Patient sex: F
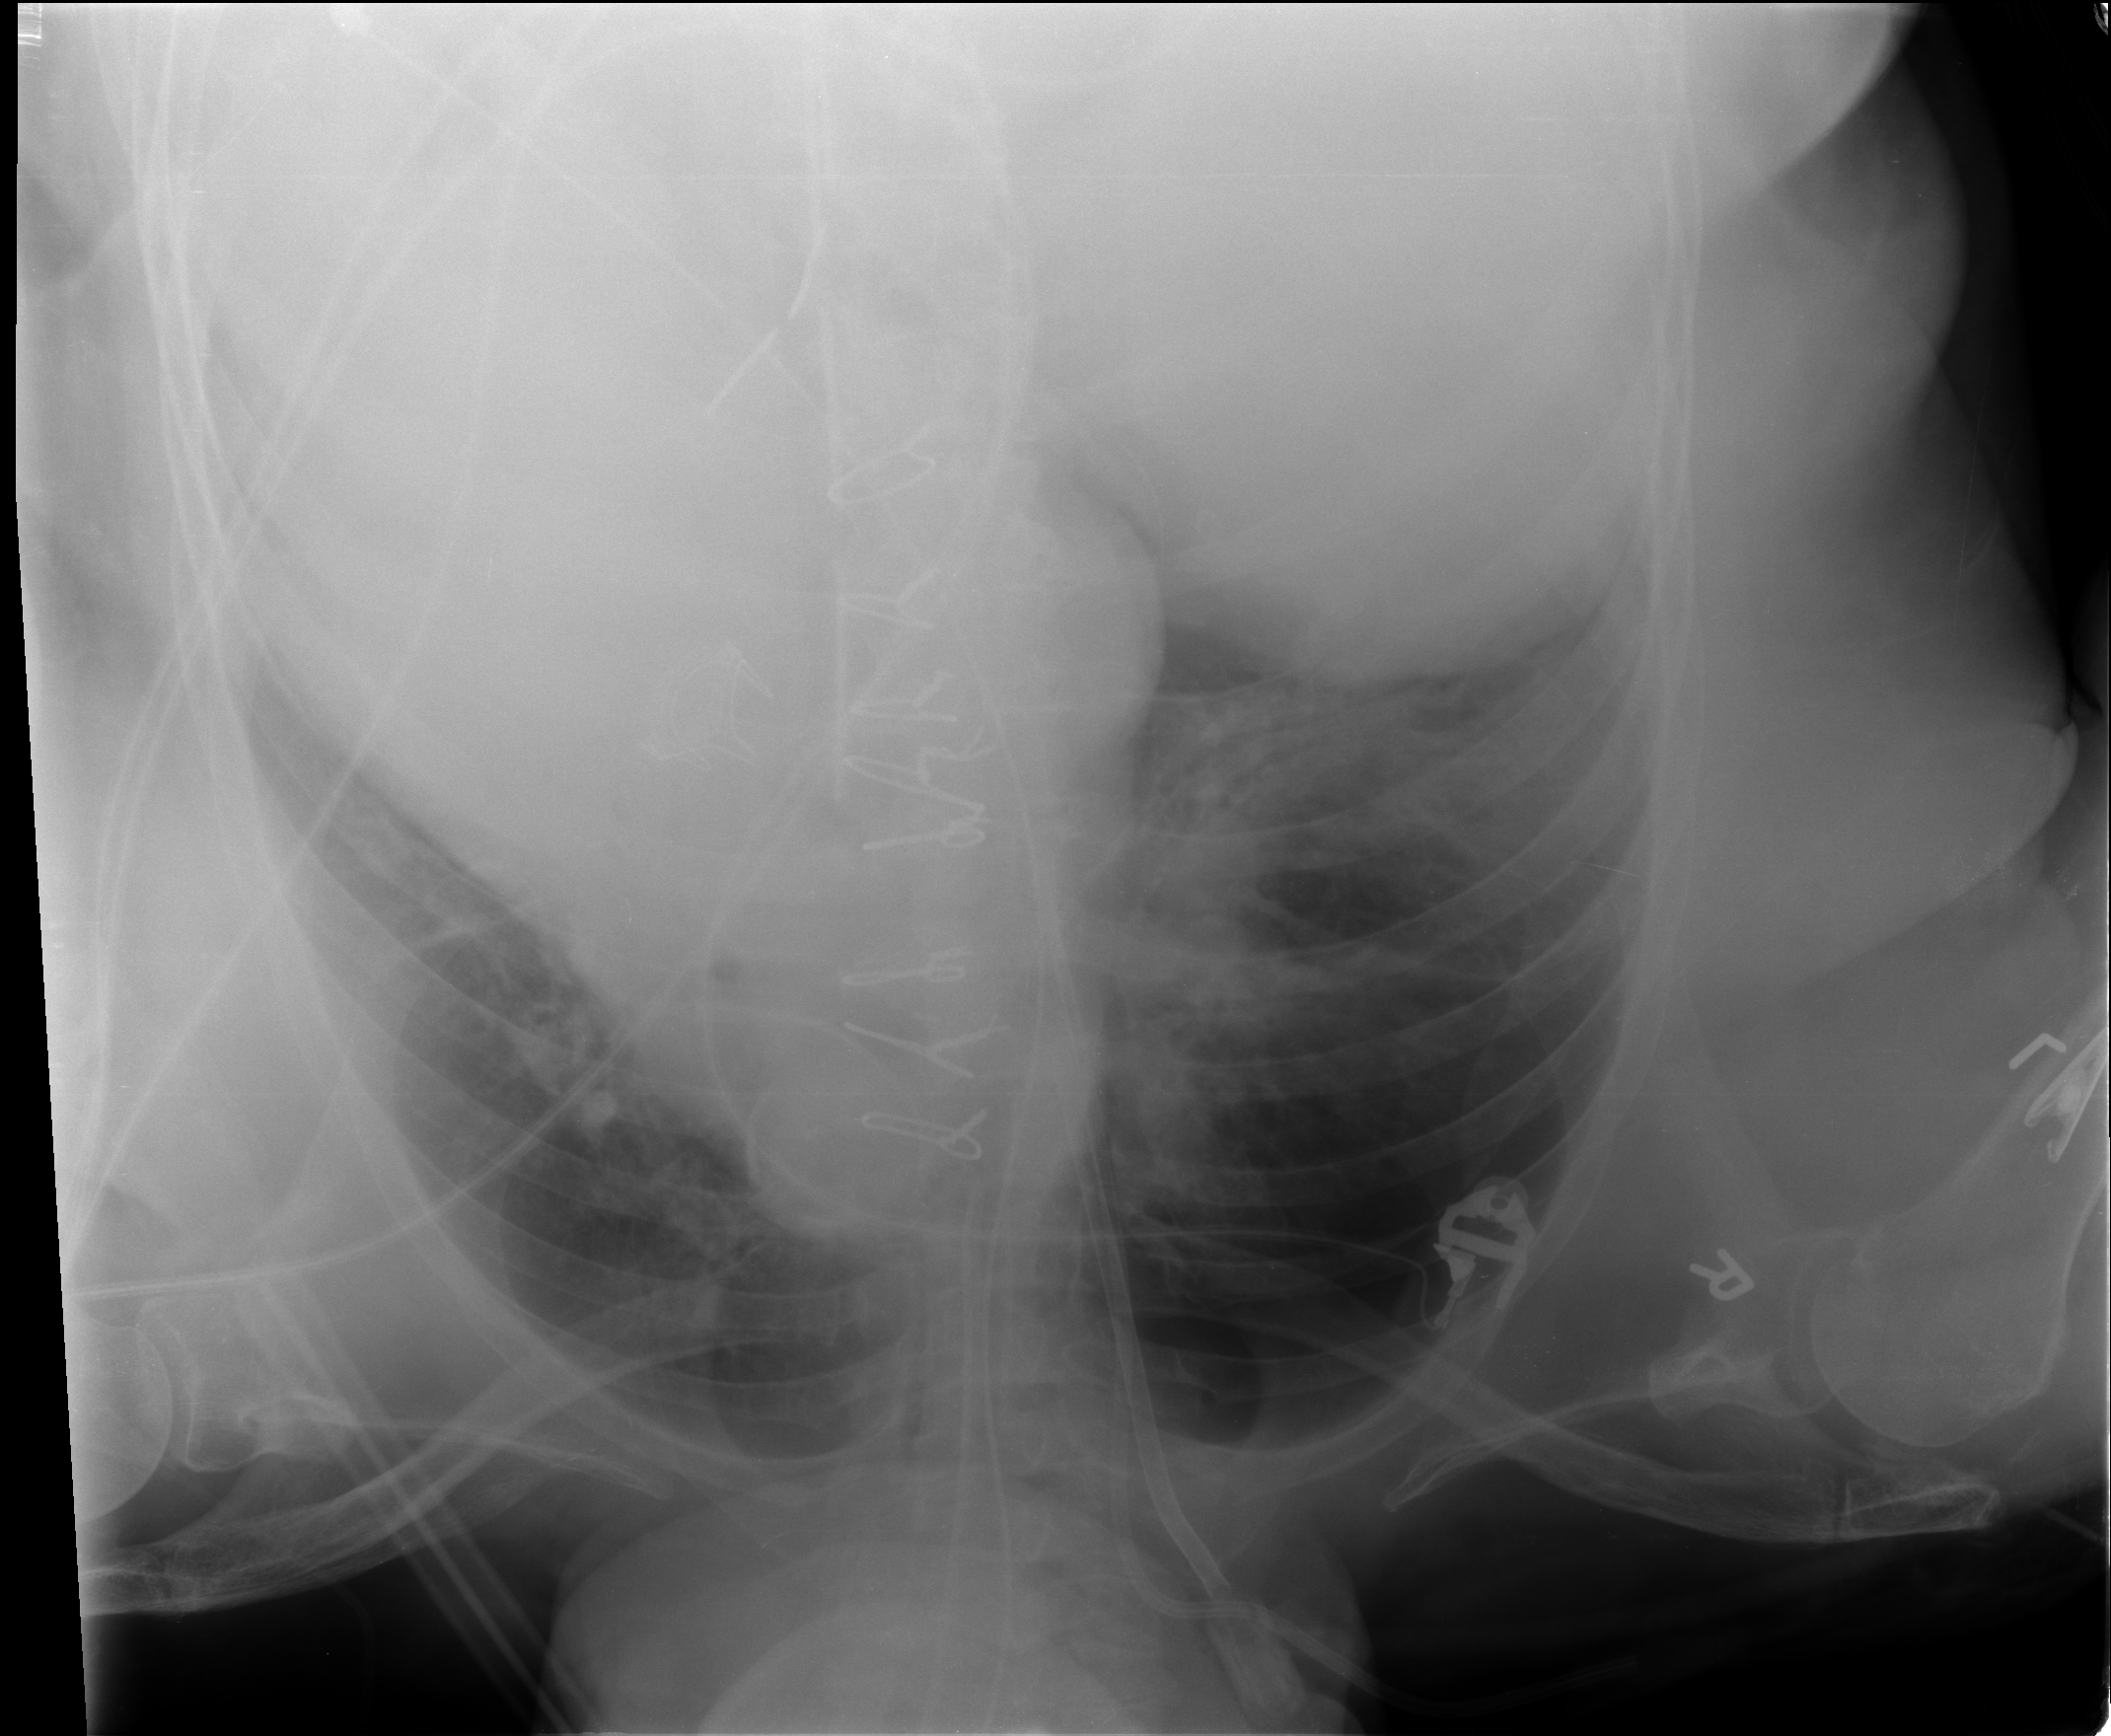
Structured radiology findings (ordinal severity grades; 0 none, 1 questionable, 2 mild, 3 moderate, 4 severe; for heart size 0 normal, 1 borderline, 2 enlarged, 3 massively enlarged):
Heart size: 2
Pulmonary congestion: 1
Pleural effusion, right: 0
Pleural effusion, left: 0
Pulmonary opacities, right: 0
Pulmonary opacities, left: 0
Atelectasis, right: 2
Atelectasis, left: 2